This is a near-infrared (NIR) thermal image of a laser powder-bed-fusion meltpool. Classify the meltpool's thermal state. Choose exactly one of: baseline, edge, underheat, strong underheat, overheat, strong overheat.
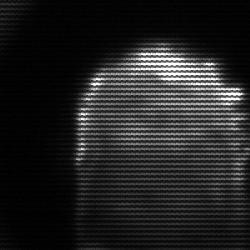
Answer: baseline